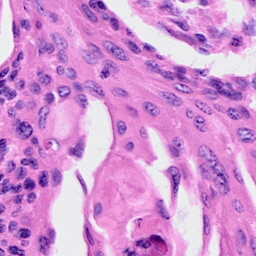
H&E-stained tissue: Cervix